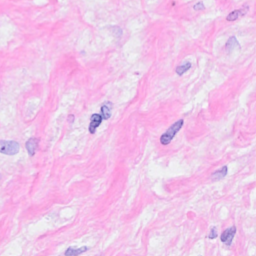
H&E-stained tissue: Breast